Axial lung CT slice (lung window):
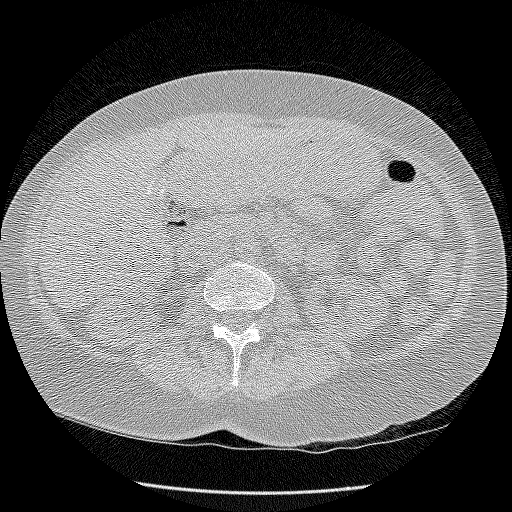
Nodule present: no